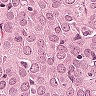
Metastatic tissue present: yes